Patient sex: M
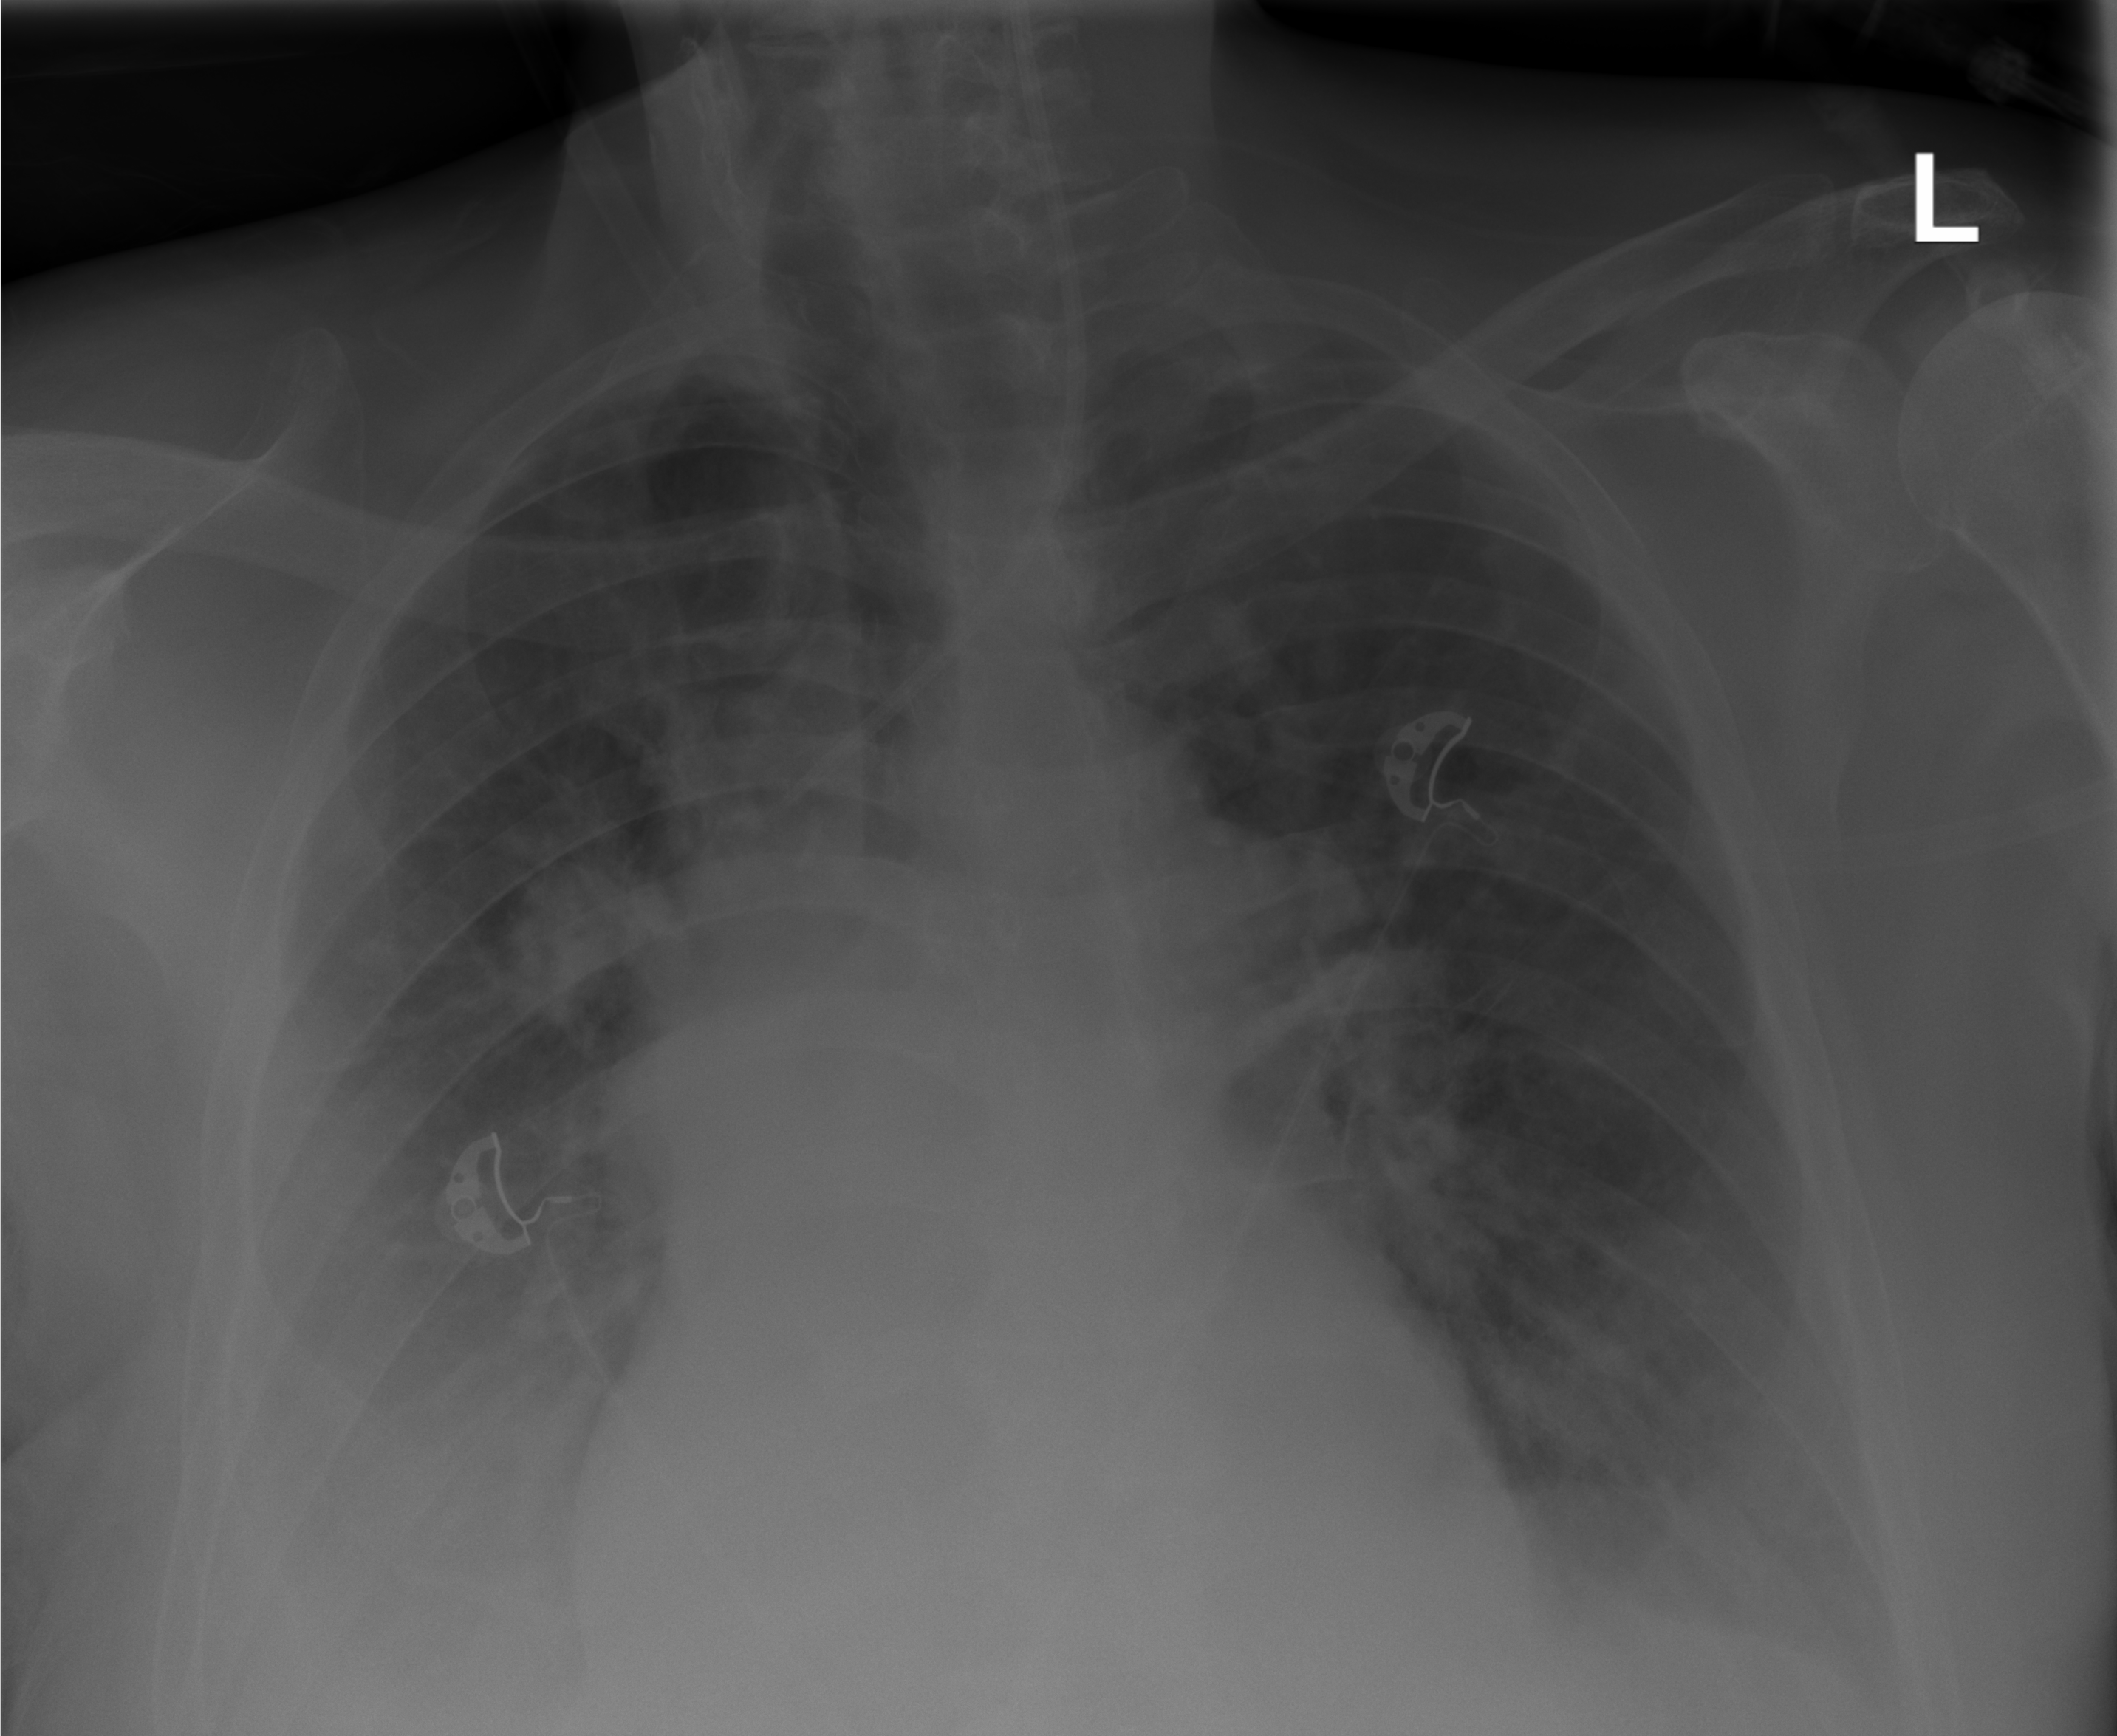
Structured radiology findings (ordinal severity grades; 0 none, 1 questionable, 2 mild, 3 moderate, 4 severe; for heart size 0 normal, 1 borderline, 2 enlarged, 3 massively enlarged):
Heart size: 2
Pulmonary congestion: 3
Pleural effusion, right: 3
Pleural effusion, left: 1
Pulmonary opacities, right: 3
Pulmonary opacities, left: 2
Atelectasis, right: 3
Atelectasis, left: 2